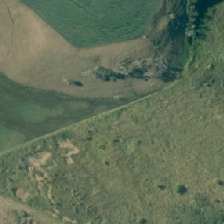
Land cover: herbaceous_freshwater_vege